Question: So I have this
'''
<?xml version="1.0" encoding="utf-8"?>
<LinearLayout xmlns:android="http://schemas.android.com/apk/res/android"
android:id="@+id/mainParent"
android:layout_width="match_parent"
android:layout_height="match_parent"
android:background="@drawable/bgdark"
android:orientation="vertical"
>
<ImageView
android:id="@+id/imageView1"
android:layout_width="match_parent"
android:layout_height="76dp"
android:src="@drawable/myheader_250x60"
/>
<ListView
android:id="@+id/mainListview"
android:layout_width="match_parent"
android:layout_height="match_parent" >
</ListView>
</LinearLayout>
'''
I have now edited this post. I was using a grey background image, so I thought that was what was visible to right/left of header image.See below for an image showing the problem.
However, moving the background to the listview did not solve the problem. Hence it would seem it is the imageview that somehow has a left/right border in grey. As i have set width to "match_parent" it should have taken he maximum width.

The problem is that to the top/right of header there's a grey pixel border? which I would like to remove if possible.
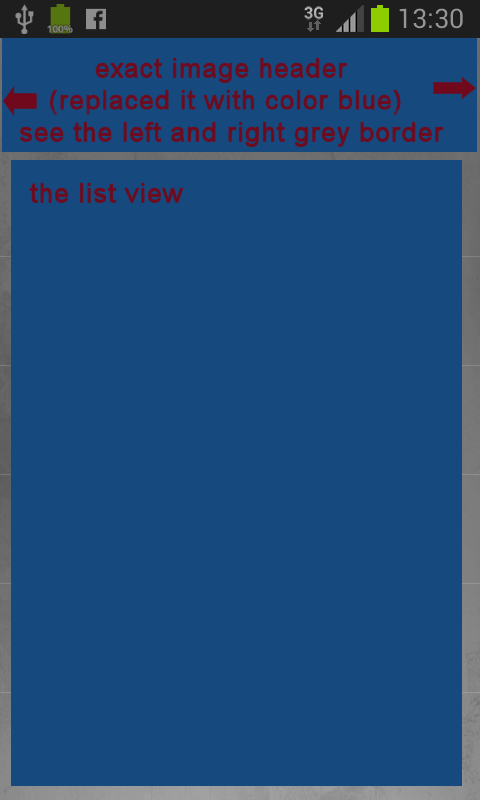
Answer: Try <URL> for your ImageView.
Anothrer way - replace
'''
android:src="@drawable/myheader_250x60"
'''
for
'''
android:background="@drawable/myheader_250x60"
'''